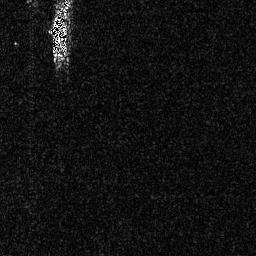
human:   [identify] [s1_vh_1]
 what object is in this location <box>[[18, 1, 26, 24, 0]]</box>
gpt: <ref>1 medium ship at the top left</ref>